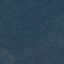
Land use / land cover class: Forest